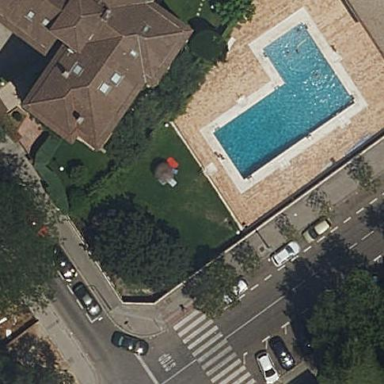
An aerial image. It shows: Swimming pool located in leisure land.